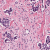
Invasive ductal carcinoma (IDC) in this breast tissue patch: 1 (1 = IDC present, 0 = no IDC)